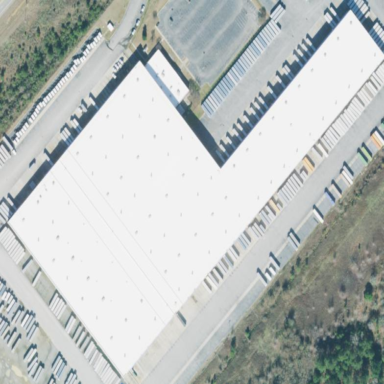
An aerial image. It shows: Warehouse.